Interaction volume radius: 10 \u00c5
Interaction volume height: 10 \u00c5
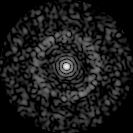
Disorder parameter: 0.8155